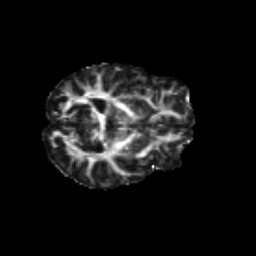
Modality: FA
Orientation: axial
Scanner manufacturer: siemens
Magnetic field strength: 3 T
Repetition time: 9.2 s
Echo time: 0.084 s